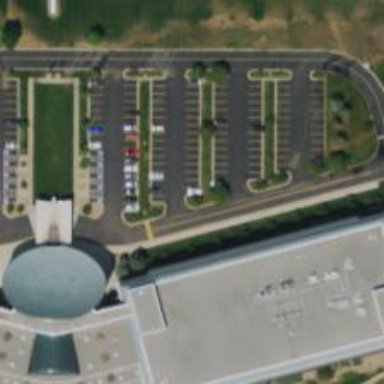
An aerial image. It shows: Parking space.